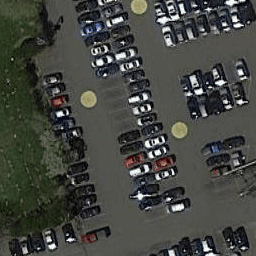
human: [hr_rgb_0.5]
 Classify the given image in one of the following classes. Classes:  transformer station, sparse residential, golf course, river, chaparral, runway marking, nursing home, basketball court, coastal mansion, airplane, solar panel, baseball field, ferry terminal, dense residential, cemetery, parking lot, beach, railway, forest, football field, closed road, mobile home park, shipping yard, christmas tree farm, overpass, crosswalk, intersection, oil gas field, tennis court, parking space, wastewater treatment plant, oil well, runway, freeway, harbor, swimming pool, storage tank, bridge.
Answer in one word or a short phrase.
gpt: parking lot